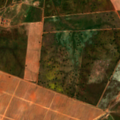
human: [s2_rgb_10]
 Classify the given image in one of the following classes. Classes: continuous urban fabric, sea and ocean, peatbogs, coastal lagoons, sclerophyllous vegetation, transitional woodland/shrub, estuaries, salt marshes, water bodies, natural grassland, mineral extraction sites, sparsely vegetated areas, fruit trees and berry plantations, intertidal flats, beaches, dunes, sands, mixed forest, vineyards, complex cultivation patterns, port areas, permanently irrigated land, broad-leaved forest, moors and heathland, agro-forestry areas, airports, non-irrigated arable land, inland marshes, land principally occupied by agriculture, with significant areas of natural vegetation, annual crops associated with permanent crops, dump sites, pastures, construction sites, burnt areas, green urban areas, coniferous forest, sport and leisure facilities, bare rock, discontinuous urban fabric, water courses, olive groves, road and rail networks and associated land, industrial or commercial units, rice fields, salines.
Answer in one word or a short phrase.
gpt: continuous urban fabric